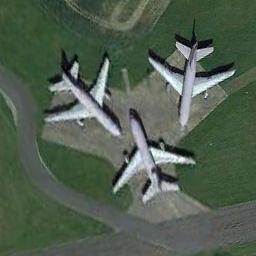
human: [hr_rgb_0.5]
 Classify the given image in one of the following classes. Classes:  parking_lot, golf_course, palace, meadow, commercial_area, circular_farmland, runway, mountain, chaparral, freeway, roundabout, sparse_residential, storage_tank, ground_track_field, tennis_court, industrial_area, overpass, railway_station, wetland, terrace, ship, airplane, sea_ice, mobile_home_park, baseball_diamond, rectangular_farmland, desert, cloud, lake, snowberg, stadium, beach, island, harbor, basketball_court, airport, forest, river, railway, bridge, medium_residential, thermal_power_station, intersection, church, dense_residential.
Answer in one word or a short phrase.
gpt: airplane